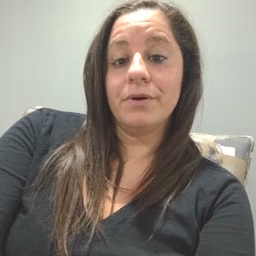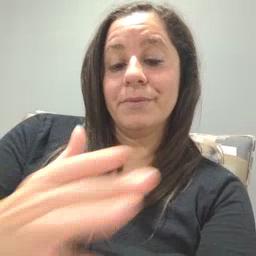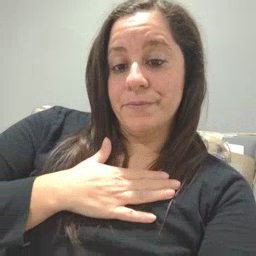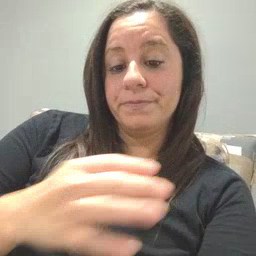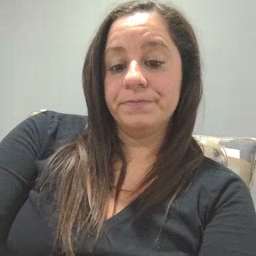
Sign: minemy